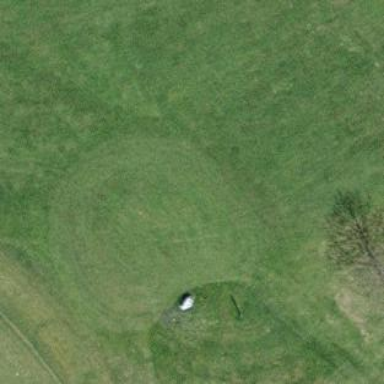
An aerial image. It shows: Grassy area designated as golf tee.